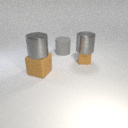
large brown rubber cube below large gray metal cylinder